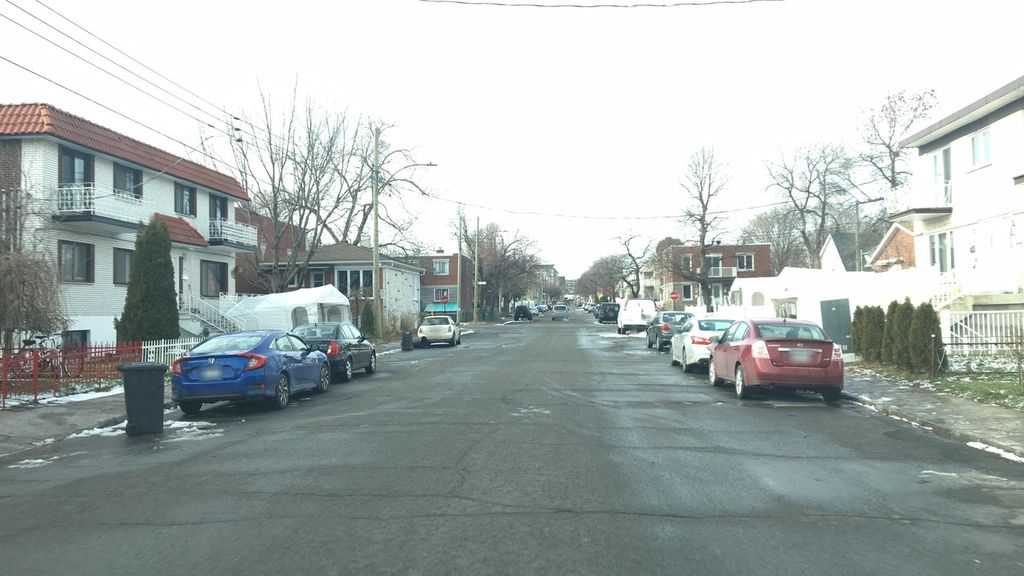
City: montreal